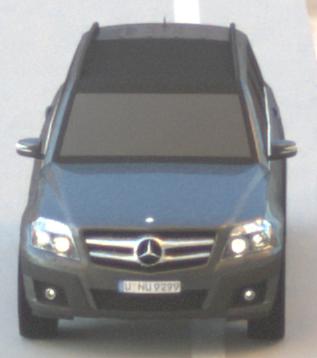
Make: Mercedes-Benz
Model: GLK 280
Detailed model: GLK-Class (204)
Model produced from: 2008/10
Model produced until: 2009/04
Doors: 5
Color: gray
Road condition: dry road
Daytime: sunrise or sunset
Contrast: medium contrast